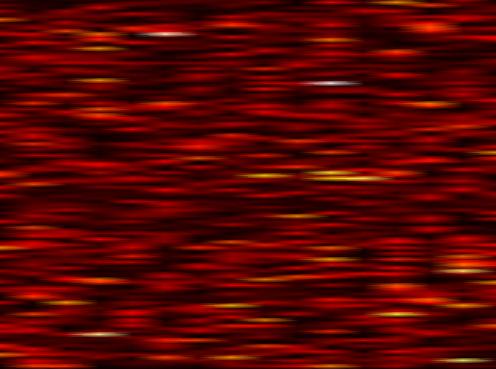
Label: FOFDM